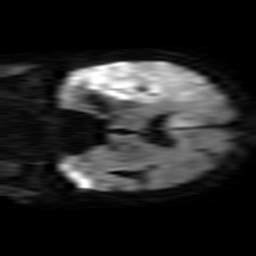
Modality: TRACE
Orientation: coronal
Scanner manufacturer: philips
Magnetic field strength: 1.5 T
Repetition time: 4.933 s
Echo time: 0.07843 s